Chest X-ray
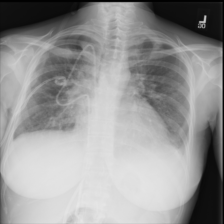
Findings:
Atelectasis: negative
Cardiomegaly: negative
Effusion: positive
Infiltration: negative
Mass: negative
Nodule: negative
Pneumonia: negative
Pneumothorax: negative
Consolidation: negative
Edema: negative
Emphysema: negative
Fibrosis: negative
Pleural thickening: negative
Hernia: negative